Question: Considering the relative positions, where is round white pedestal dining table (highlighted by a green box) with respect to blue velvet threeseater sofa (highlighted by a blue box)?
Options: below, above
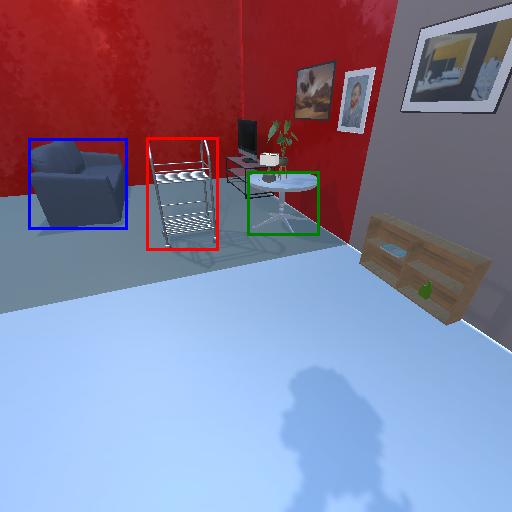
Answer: below